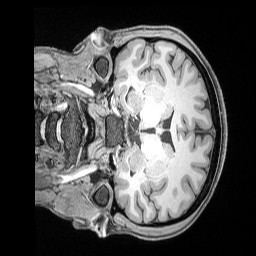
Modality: T1w
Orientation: coronal
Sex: female
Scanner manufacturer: siemens
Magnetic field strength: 3 T
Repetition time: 2.53 s
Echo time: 0.00169 s